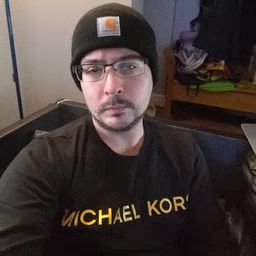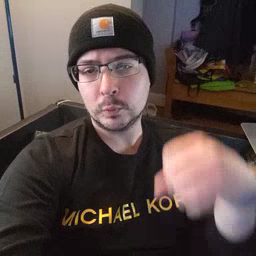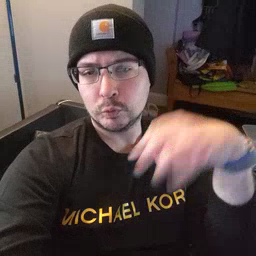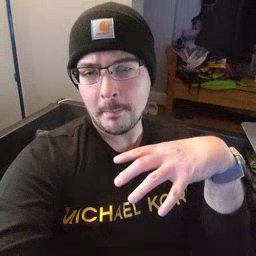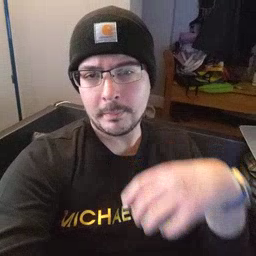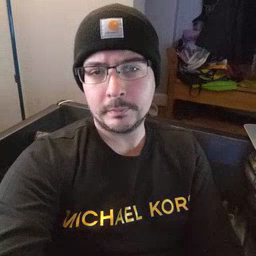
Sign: drop